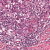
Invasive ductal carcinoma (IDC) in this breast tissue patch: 1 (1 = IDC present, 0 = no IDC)